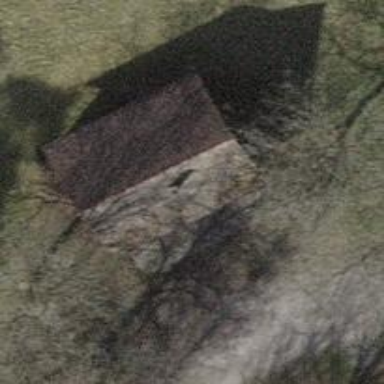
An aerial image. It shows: Shelter.